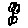
Label: flower